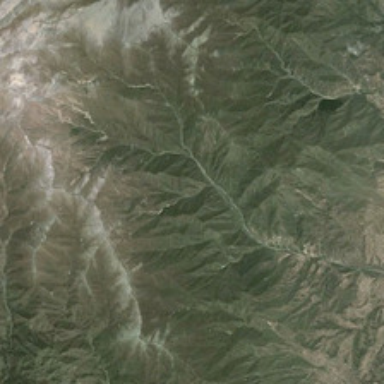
It is a piece of green mountain .